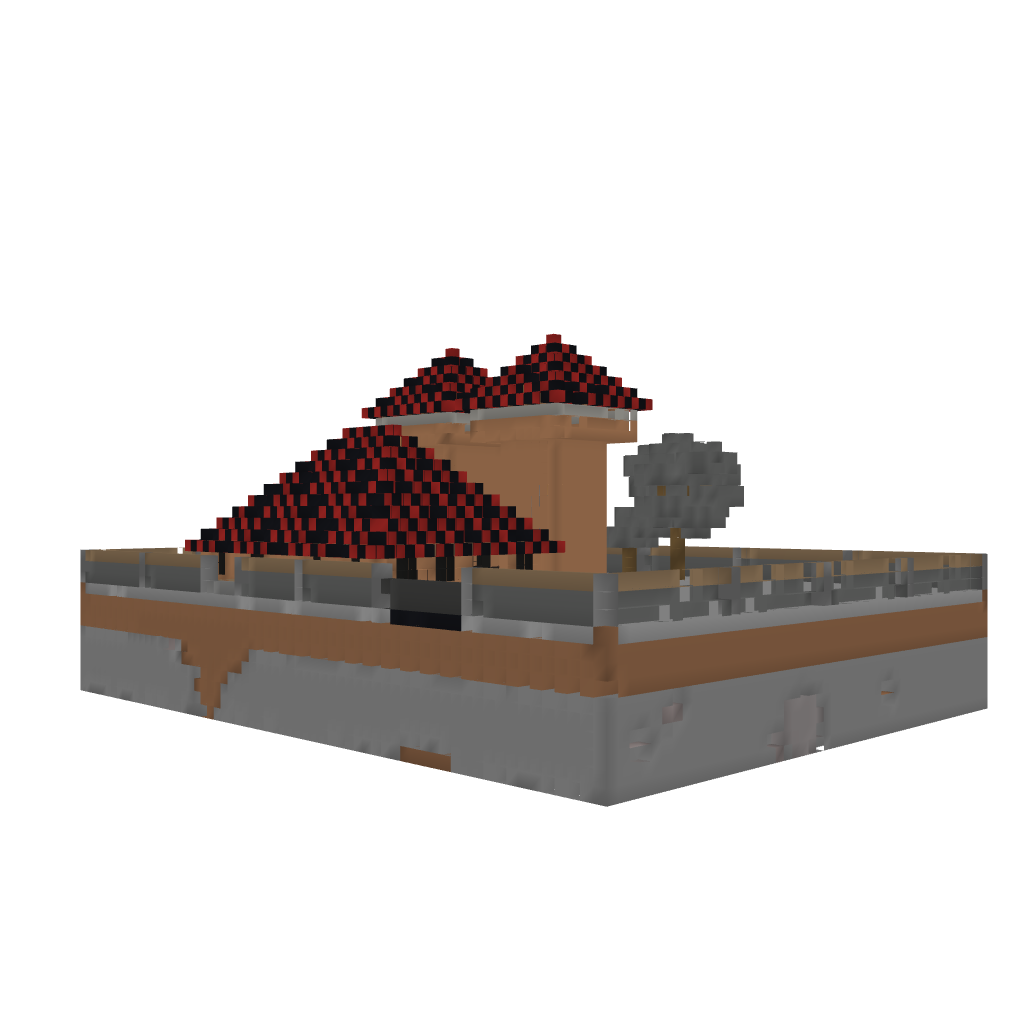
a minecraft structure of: Twin Tower House